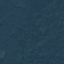
Land use / land cover class: Forest